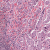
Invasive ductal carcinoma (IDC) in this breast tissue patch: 1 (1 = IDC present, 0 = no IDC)